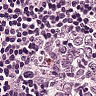
Metastatic tissue present: no